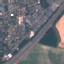
Label: Highway